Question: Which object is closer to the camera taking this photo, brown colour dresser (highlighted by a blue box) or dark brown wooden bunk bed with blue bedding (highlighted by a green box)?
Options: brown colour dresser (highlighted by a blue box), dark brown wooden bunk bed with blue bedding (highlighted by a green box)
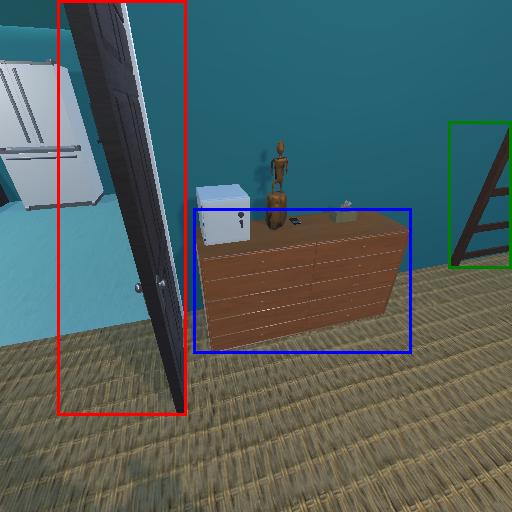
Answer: brown colour dresser (highlighted by a blue box)